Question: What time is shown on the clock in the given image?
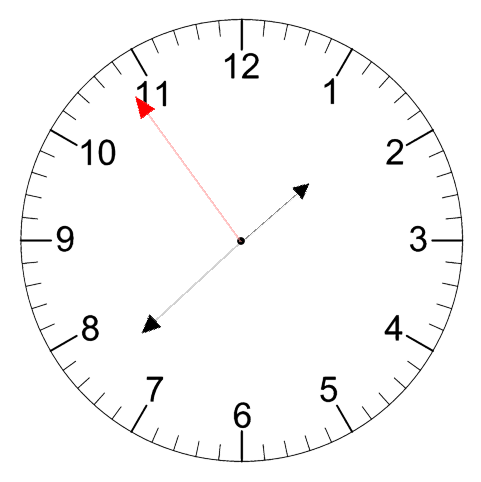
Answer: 01:37:54